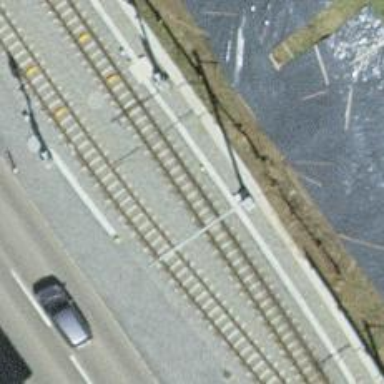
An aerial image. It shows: Narrow-gauge railway track with 1 electrified contact line.